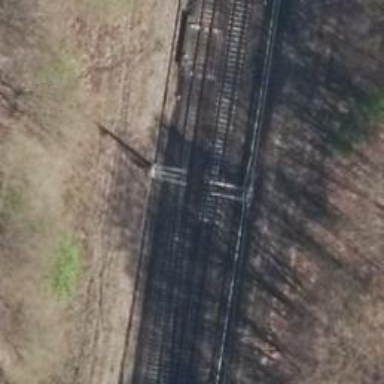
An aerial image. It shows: Railway track with contact line for electrification.